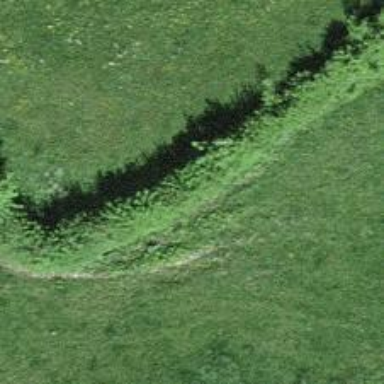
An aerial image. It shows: Hedge barrier.